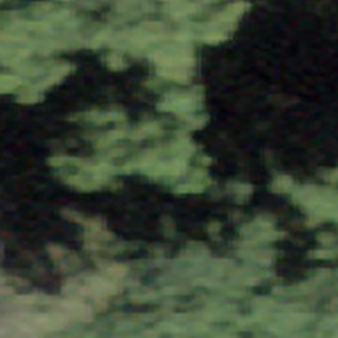
Label: other